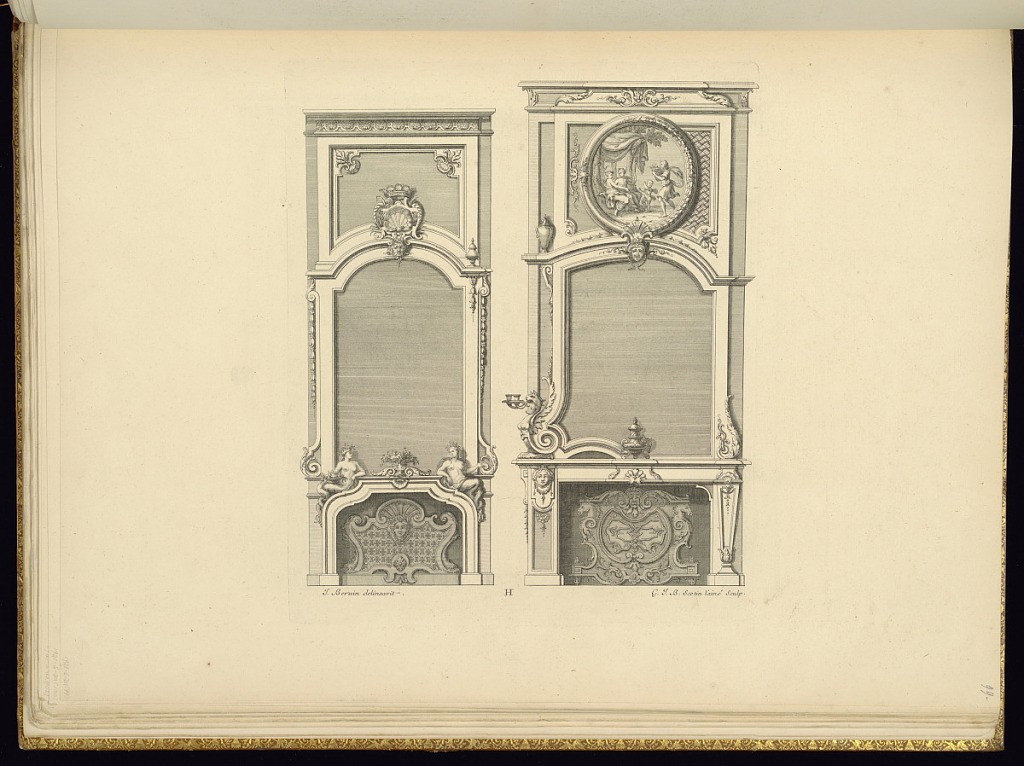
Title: Chimneypiece Designs
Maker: Jean Berain, the elder, French, 1640-1711
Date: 1711
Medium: Engraving on laid paper
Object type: Bound print
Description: Two chimneypiece designs decorated with cartouches, shells, sirens, scrolls, vases, flower bouquets, rondels of scenes from mythology, and mascarons. The design on the right is divided to offer variations on either side. The plate is signed and lettered "H."